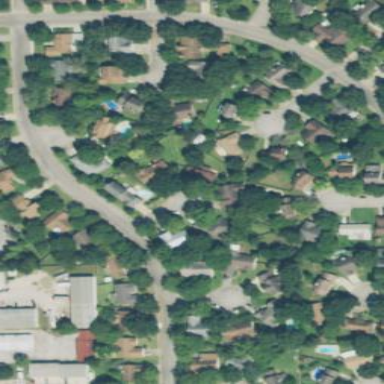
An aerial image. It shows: Residential area in subdivision.